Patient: sex M, age 60
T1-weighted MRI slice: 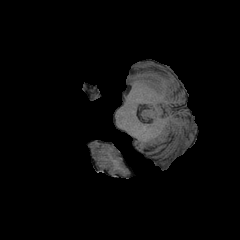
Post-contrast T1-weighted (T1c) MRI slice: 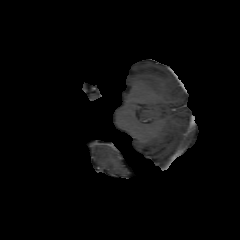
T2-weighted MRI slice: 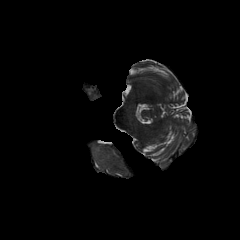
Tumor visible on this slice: no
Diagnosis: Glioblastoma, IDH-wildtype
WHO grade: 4